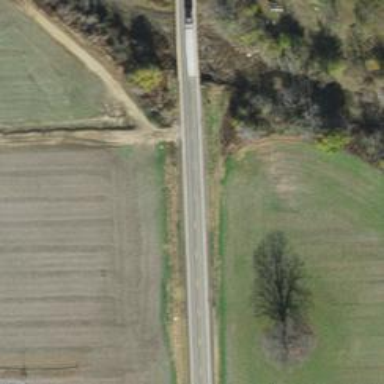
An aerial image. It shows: Secondary road.